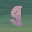
Label: 9